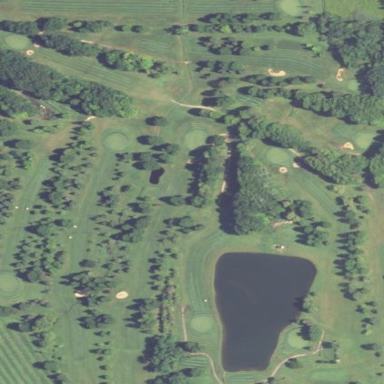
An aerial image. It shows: Golf course surrounded by greenery.